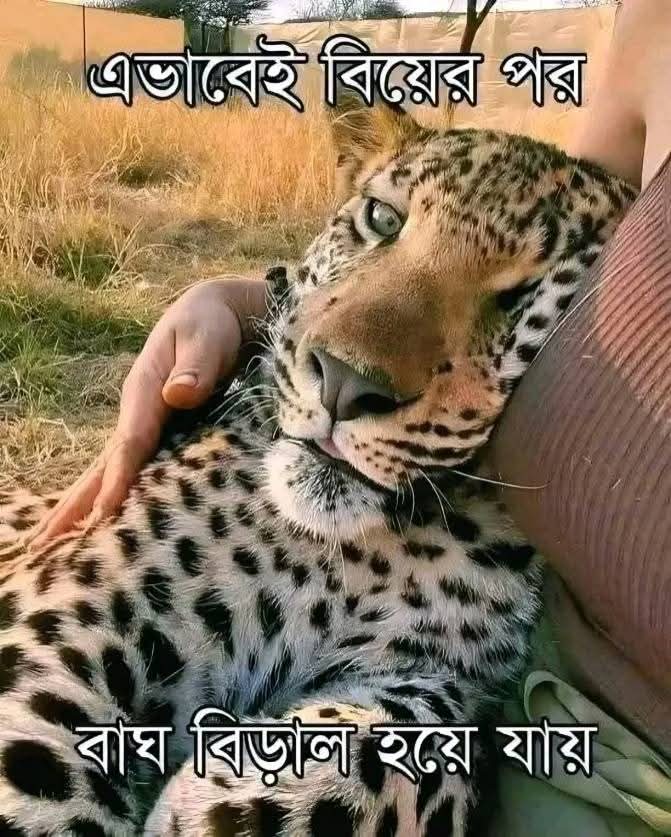
Text: এভাবেই বিয়ের পর
বাঘ বিড়াল হয়ে যায়
Label: Non Hate